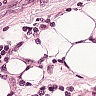
Metastatic tissue present: yes